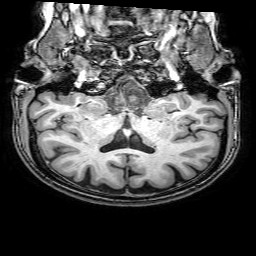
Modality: T1w
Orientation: sagittal
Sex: female
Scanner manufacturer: philips
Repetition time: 0.008128 s
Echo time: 0.00372 s